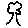
Label: tree